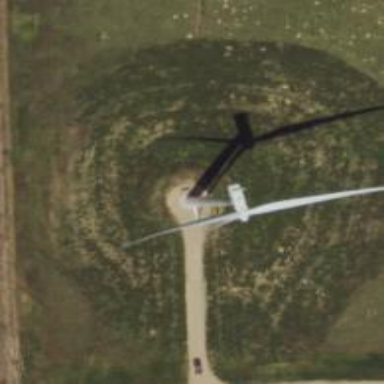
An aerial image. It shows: Wind power generator with horizontal axis wind turbine manufactured by Vestas.